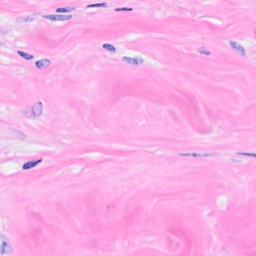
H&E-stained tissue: Breast